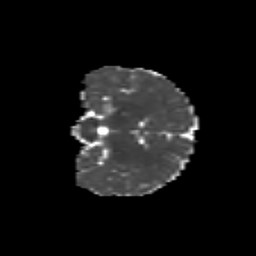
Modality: MD
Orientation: coronal
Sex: female
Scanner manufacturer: siemens
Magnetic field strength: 3 T
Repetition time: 5 s
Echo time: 0.071 s